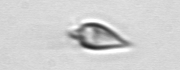
Label: Oxytoxum